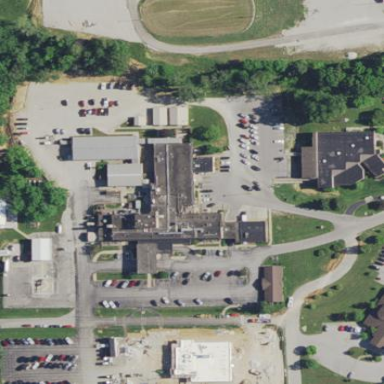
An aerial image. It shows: Hospital building.